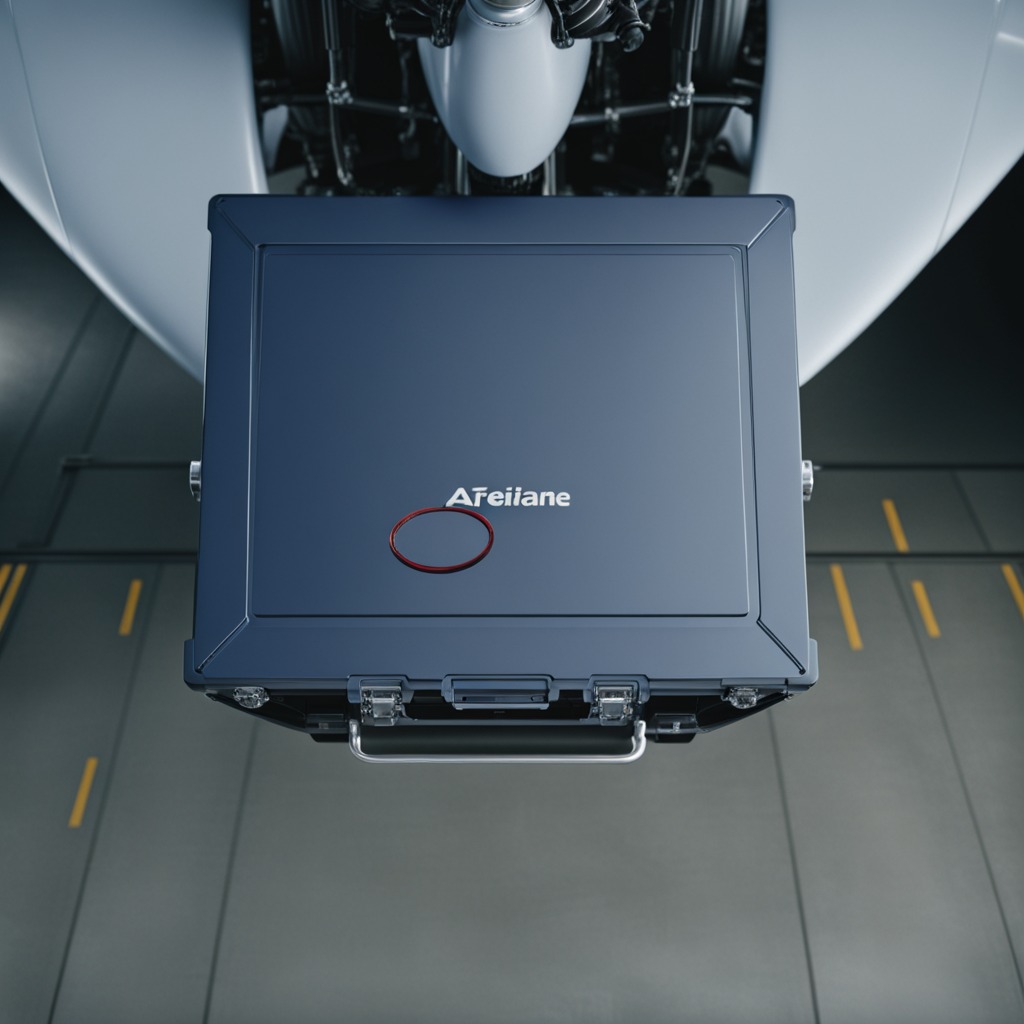
A rubber O-ring lies on the toolbox surface in an airplane hangar workshop 8K.